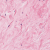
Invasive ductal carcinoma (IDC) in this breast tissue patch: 0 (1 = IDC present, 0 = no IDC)